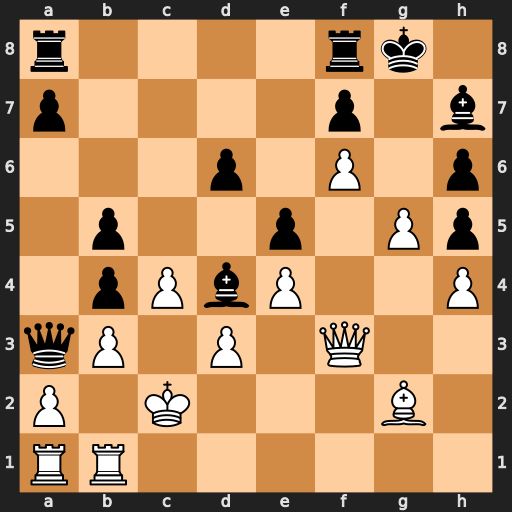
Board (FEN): r4rk1/p4p1b/3p1P1p/1p2p1Pp/1pPbP2P/qP1P1Q2/P1K3B1/RR6
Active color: w
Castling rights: -
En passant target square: -
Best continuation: Qxh5 Kh8 Bh3 Rg8 Bf5 Rg6 Bxg6 fxg6 Qxh6